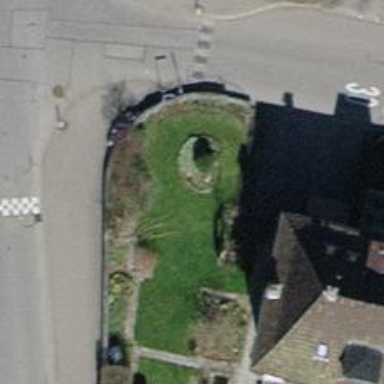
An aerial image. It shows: Semidetached house with hipped roof.